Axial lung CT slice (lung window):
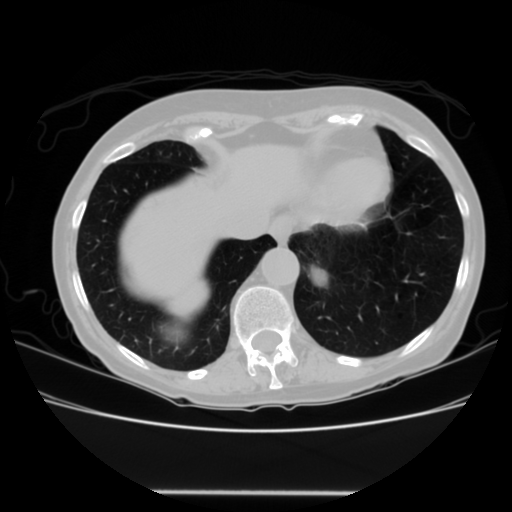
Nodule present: no